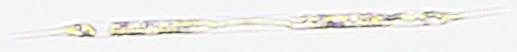
Label: Rhizosolenia